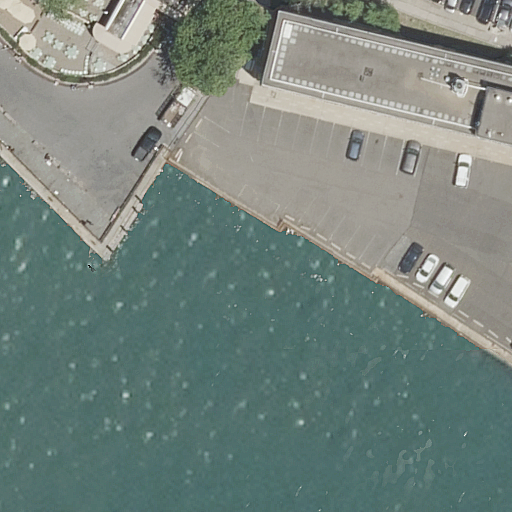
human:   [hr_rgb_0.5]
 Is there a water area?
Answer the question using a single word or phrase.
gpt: yes

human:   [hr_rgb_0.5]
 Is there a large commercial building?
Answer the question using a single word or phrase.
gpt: no

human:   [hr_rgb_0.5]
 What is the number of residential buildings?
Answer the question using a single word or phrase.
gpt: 2

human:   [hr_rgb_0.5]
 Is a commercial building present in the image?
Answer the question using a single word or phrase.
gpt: no

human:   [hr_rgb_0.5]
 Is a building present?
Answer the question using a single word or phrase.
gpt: yes

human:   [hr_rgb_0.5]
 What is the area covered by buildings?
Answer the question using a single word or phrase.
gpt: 2160m2

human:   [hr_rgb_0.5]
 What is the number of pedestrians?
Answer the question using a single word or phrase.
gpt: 2

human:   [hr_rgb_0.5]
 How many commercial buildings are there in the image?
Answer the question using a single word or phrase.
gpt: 0

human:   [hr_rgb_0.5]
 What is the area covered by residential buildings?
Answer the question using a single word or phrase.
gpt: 2160m2

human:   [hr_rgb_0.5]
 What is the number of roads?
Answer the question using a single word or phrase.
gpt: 4

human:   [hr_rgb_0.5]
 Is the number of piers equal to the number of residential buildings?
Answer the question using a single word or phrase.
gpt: no

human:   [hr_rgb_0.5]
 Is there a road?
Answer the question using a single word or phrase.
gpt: yes

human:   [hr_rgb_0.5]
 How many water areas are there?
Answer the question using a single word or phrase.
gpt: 1

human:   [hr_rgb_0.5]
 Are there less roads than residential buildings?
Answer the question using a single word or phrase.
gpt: no

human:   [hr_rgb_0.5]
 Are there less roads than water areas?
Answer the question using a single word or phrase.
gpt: no

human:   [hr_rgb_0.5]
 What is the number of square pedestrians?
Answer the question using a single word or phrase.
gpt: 0

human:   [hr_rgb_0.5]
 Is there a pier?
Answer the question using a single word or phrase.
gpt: yes

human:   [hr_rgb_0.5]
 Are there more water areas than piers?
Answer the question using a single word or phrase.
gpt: no

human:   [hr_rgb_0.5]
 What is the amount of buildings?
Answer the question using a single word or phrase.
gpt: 2

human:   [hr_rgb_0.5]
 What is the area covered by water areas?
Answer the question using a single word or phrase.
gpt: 5623m2

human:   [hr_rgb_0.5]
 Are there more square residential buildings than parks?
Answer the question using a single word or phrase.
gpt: no

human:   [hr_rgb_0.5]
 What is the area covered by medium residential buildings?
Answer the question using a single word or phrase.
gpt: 0m2

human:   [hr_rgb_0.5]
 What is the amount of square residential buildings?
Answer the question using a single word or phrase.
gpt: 0

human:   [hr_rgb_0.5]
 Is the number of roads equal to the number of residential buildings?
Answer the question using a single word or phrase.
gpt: no

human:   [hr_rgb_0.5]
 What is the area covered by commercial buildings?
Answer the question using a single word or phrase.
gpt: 0m2

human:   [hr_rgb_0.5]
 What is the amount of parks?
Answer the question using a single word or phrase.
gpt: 1

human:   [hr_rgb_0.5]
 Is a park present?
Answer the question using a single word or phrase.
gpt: yes

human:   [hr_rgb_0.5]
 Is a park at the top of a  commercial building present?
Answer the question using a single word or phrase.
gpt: no

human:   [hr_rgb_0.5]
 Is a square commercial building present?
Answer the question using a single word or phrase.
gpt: no

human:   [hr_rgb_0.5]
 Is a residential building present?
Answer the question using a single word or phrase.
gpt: yes

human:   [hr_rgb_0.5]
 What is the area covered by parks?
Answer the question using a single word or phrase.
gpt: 70m2

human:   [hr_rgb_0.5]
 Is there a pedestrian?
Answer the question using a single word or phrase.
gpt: yes

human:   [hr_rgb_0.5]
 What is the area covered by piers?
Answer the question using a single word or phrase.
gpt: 160m2

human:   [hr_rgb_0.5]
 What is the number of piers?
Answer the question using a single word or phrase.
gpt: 1

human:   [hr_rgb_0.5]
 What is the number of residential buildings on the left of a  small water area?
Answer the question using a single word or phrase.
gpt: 0

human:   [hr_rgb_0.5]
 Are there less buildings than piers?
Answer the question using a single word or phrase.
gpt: no

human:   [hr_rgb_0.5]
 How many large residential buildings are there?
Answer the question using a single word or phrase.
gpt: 2

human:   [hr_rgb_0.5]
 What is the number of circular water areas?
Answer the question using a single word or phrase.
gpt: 0

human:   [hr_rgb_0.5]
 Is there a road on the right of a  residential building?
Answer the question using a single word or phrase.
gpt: yes

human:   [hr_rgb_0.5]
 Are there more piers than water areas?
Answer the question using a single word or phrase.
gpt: no

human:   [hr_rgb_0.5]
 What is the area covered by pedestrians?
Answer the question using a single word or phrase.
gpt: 2711m2

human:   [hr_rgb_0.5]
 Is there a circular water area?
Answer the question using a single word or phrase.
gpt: no

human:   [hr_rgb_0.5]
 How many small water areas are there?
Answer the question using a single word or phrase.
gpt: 0

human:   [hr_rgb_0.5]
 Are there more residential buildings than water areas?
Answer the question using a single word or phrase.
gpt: yes

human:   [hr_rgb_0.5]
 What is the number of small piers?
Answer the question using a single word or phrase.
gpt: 0

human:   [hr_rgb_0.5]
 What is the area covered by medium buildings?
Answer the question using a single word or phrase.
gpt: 0m2

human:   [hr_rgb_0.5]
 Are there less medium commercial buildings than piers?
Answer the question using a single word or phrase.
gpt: yes

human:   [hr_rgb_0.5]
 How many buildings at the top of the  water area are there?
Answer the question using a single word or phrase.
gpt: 2

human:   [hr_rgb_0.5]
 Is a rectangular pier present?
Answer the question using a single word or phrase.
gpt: yes

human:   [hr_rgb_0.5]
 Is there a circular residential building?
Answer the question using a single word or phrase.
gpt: no

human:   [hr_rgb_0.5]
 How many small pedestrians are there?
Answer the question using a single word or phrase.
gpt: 0

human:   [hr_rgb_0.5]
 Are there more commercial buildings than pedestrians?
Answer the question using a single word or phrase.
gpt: no

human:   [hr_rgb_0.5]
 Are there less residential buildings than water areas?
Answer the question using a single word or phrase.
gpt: no

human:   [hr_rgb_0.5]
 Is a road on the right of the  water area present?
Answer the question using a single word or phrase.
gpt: no

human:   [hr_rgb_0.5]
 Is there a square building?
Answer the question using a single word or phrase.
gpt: no

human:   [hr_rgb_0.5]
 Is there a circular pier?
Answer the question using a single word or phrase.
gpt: no

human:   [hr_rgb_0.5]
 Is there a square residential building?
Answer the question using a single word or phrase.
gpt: no

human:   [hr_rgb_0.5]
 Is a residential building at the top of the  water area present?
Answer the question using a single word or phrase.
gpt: yes

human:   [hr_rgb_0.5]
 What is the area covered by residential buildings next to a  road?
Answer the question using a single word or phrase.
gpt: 2160m2

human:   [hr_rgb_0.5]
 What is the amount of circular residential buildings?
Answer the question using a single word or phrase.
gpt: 0

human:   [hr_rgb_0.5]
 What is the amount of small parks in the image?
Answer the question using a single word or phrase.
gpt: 1

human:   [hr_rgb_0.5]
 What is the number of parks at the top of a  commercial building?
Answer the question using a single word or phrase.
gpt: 0

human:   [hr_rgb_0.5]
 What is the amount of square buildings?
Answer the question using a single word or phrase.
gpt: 0

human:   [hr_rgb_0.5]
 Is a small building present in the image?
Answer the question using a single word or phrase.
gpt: no